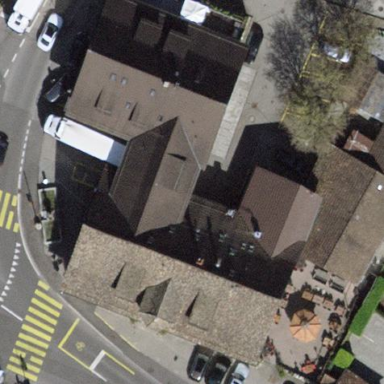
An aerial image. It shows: Restaurant building.